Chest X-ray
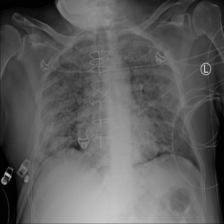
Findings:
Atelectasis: negative
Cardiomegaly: negative
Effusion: negative
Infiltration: positive
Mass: negative
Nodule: negative
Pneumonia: positive
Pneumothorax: negative
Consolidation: negative
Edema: positive
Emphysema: negative
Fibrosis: negative
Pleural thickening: negative
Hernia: negative